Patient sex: F
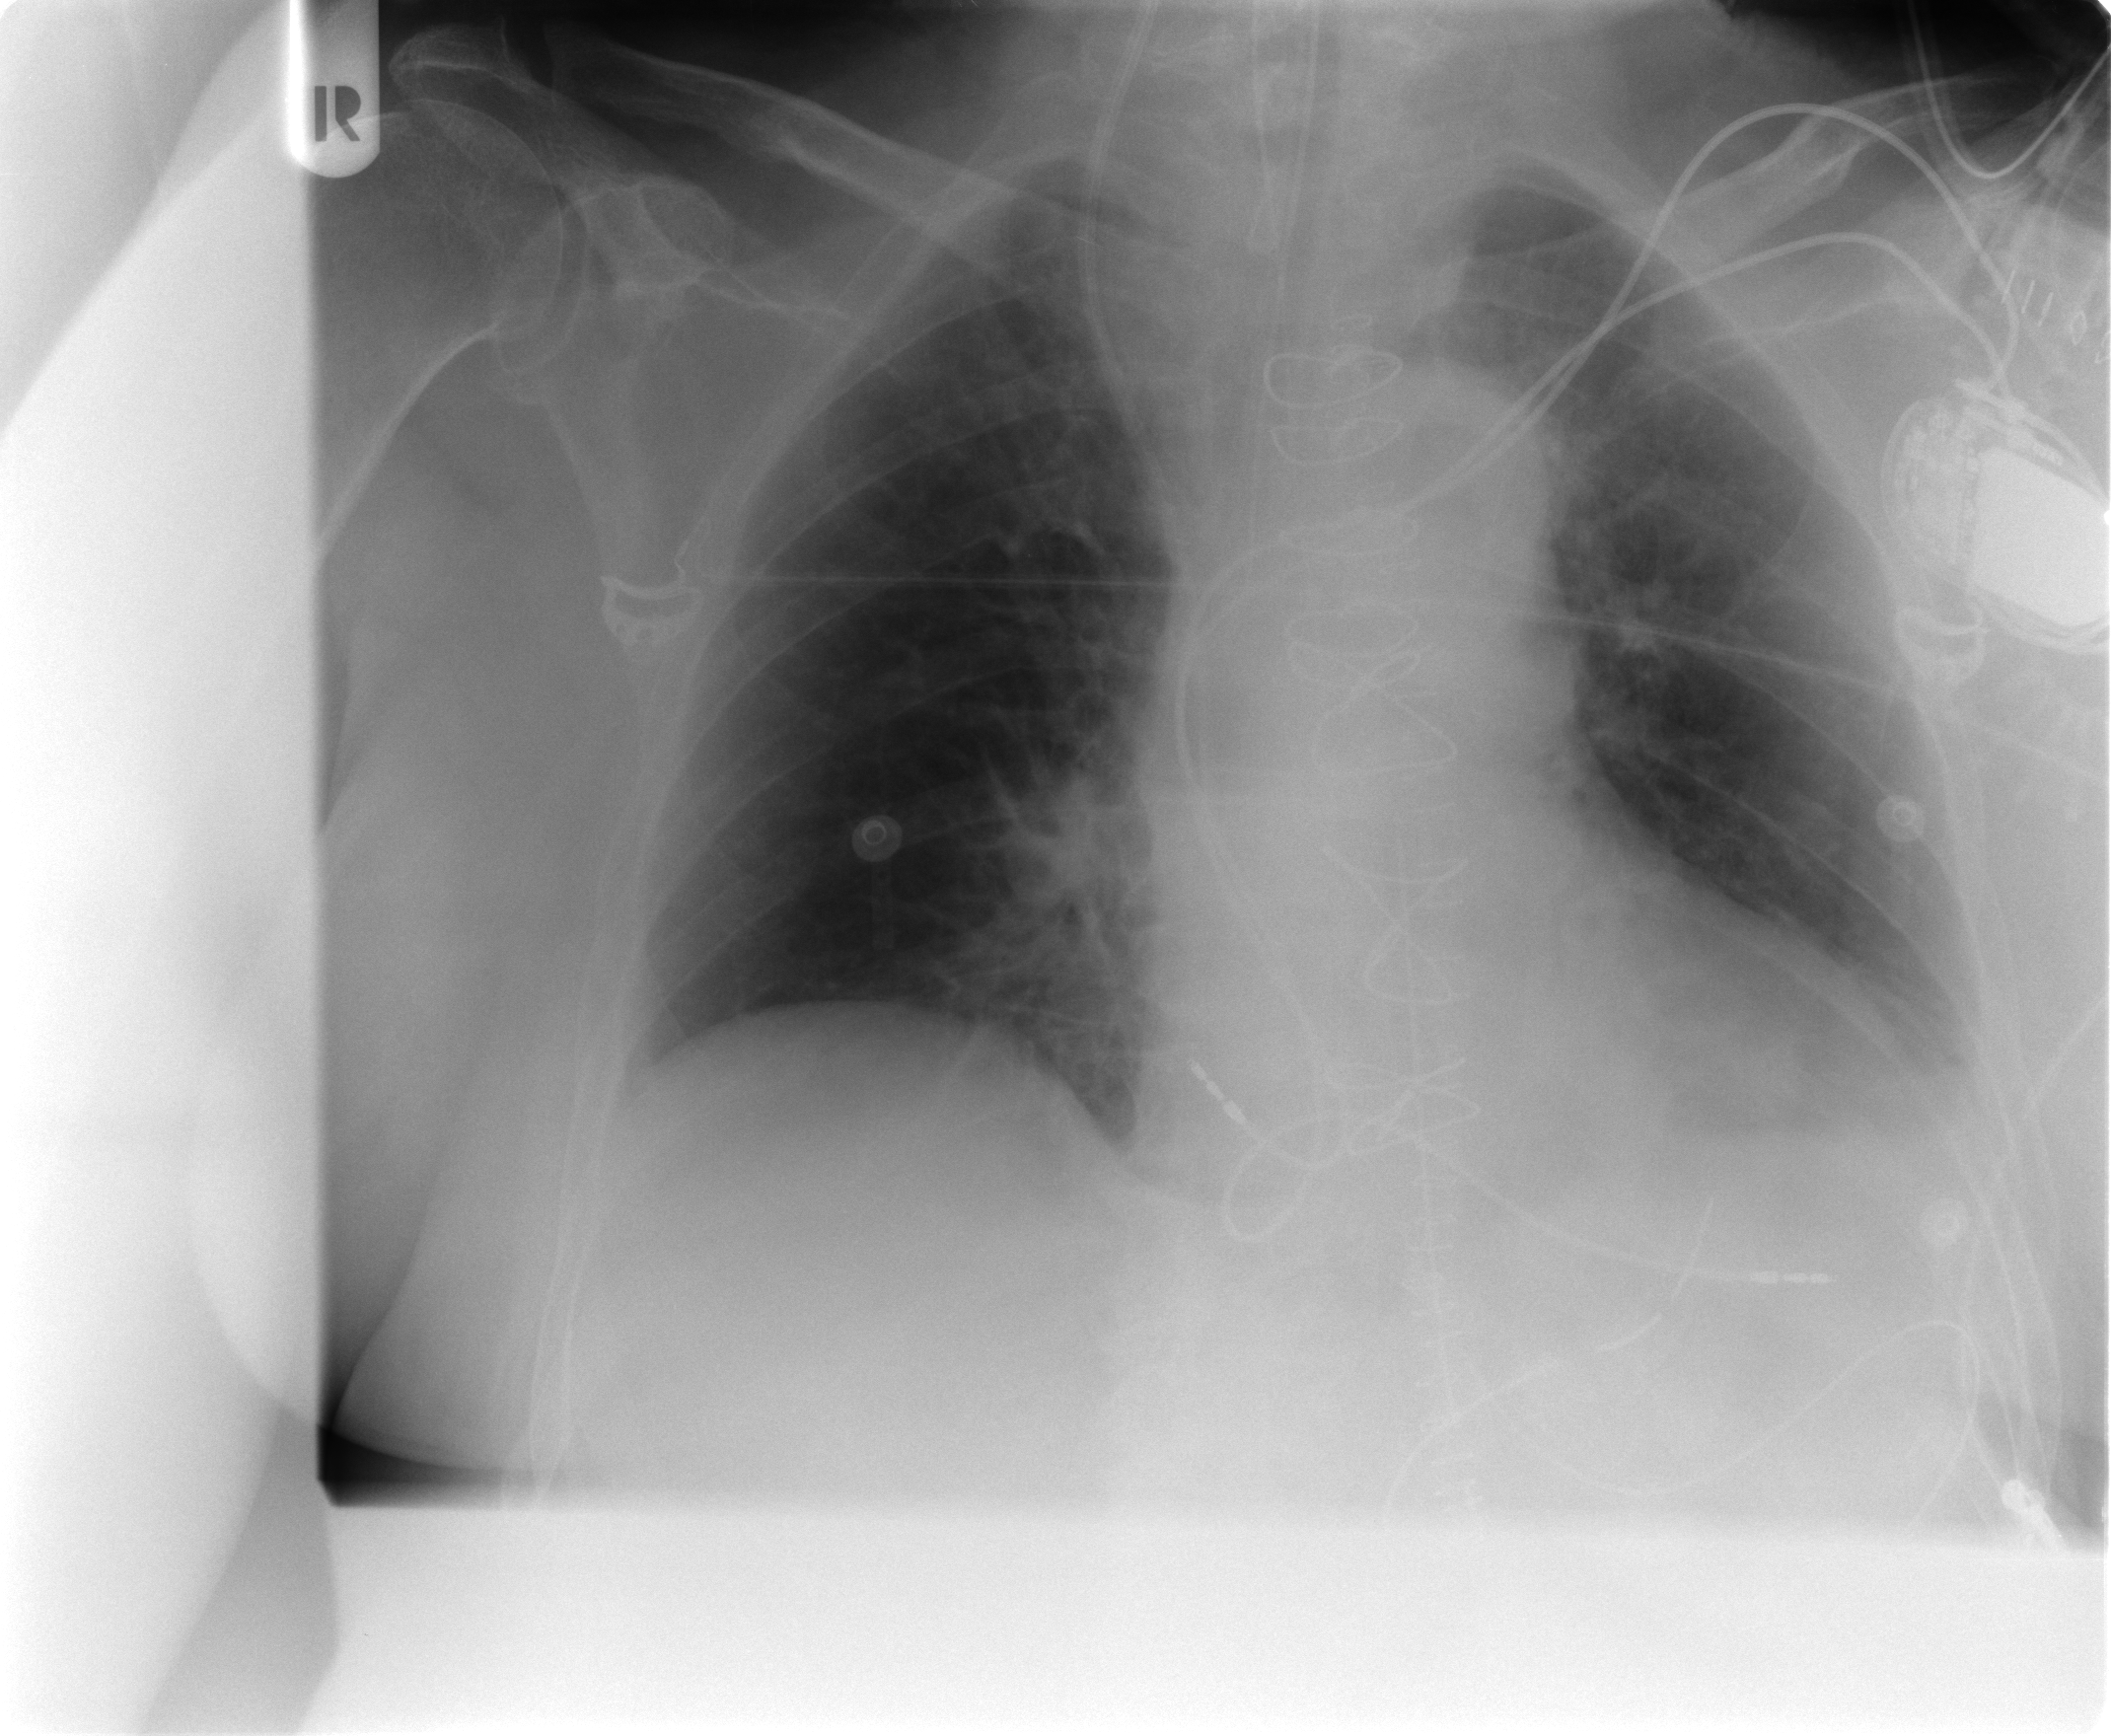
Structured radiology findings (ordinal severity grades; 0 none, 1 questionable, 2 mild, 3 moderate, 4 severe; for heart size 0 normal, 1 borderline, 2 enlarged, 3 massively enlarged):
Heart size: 2
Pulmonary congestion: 2
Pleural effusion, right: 0
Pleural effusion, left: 2
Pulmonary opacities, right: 0
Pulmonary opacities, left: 0
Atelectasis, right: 0
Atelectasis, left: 3